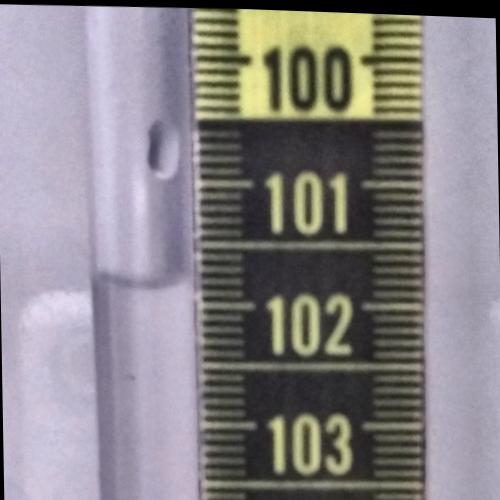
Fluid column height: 101.8 cm